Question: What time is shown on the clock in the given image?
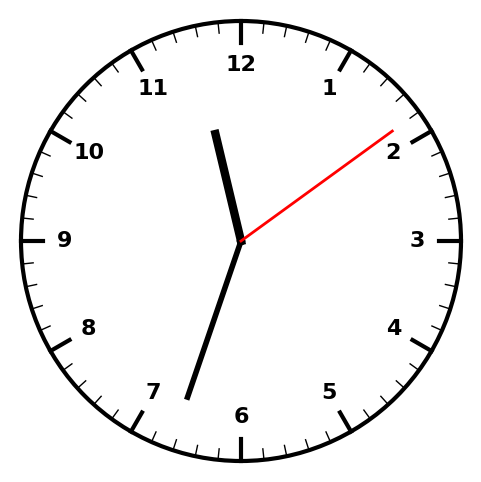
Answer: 11:33:09